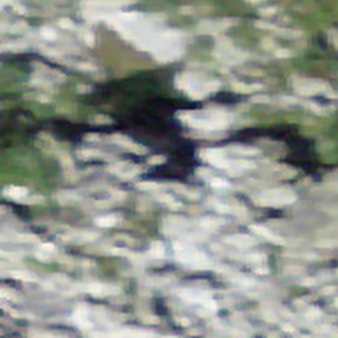
Label: other